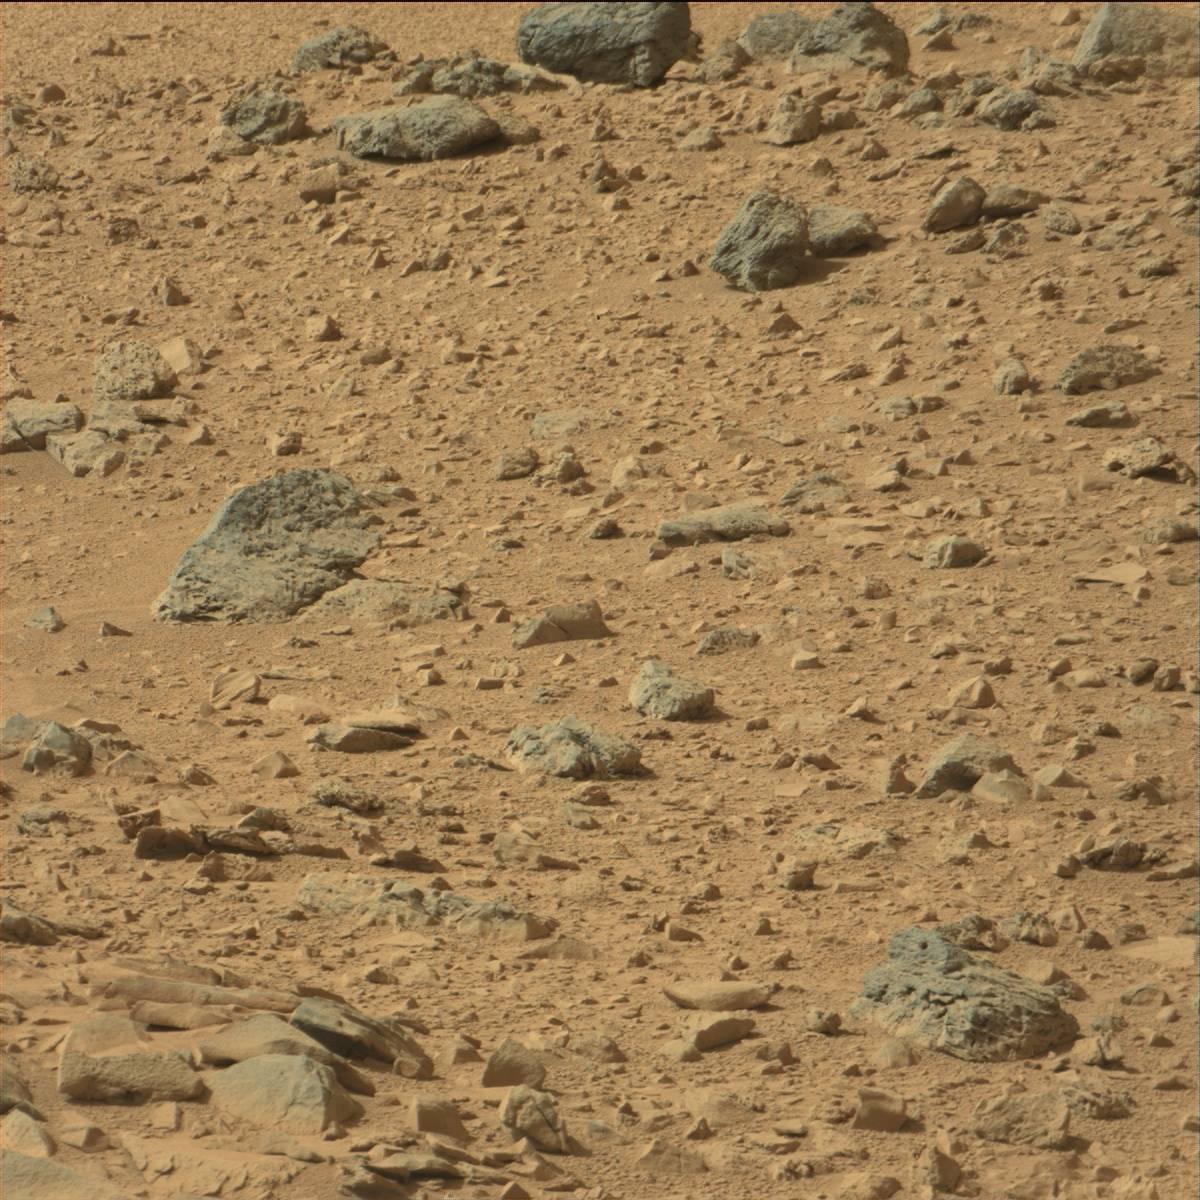
Terrain classes present: Bedrock, Rock, Sand / Soil